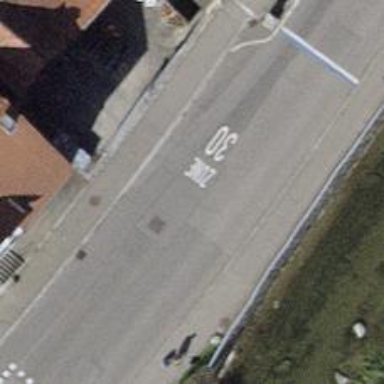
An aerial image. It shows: Residential road with asphalt surface. There are sidewalks on both sides of the road.